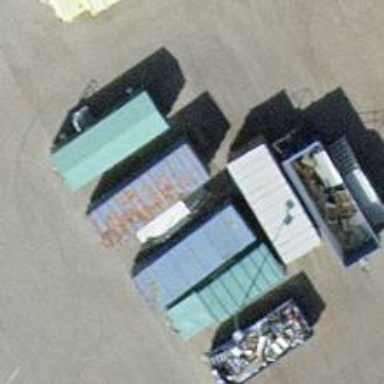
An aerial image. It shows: Recycling center.